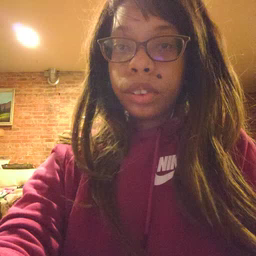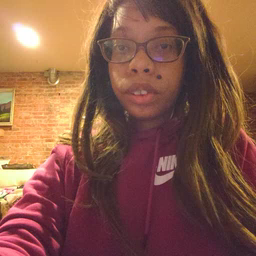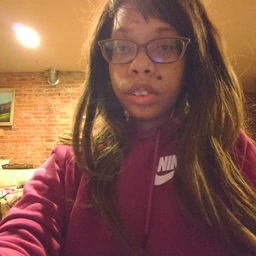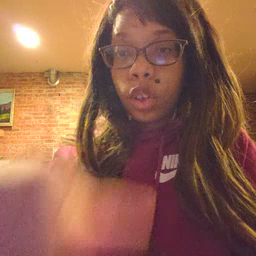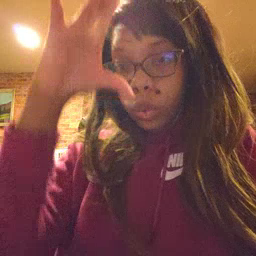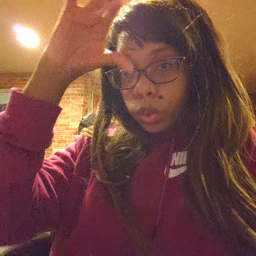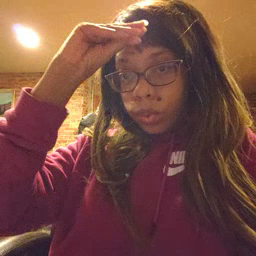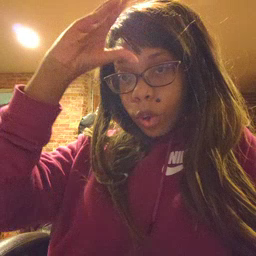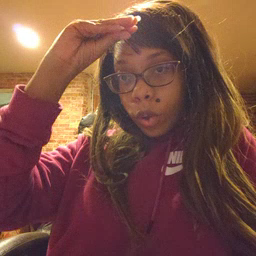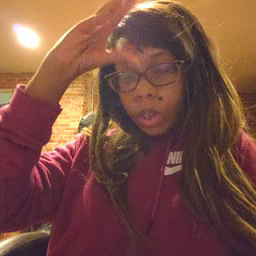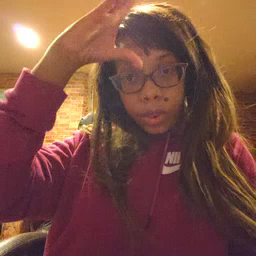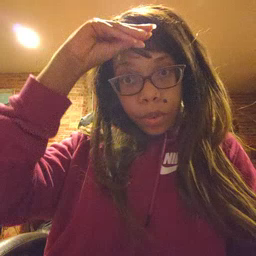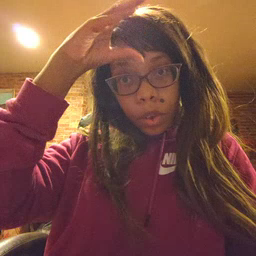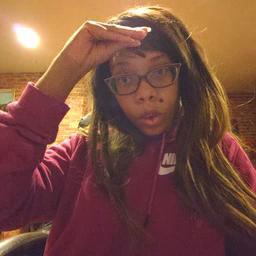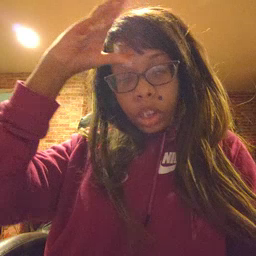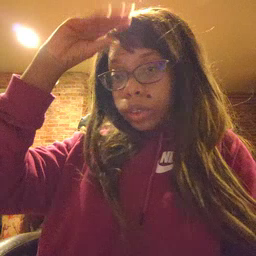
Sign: boy